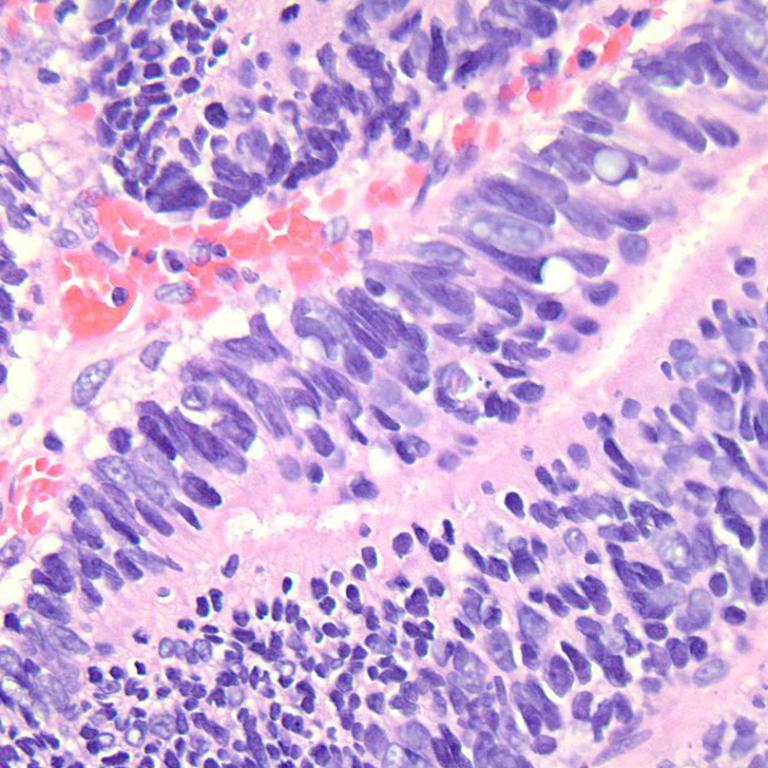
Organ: colon
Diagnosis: adenocarcinomas